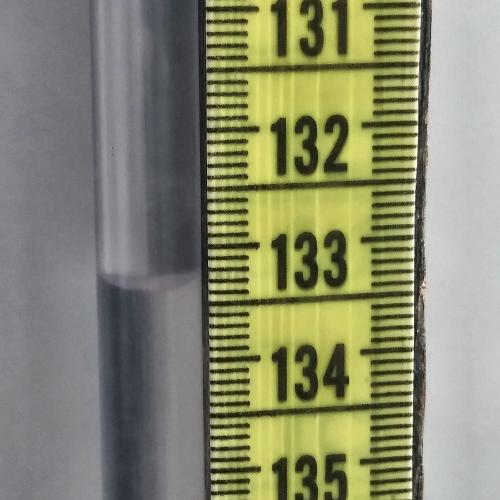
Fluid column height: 133.3 cm